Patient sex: F
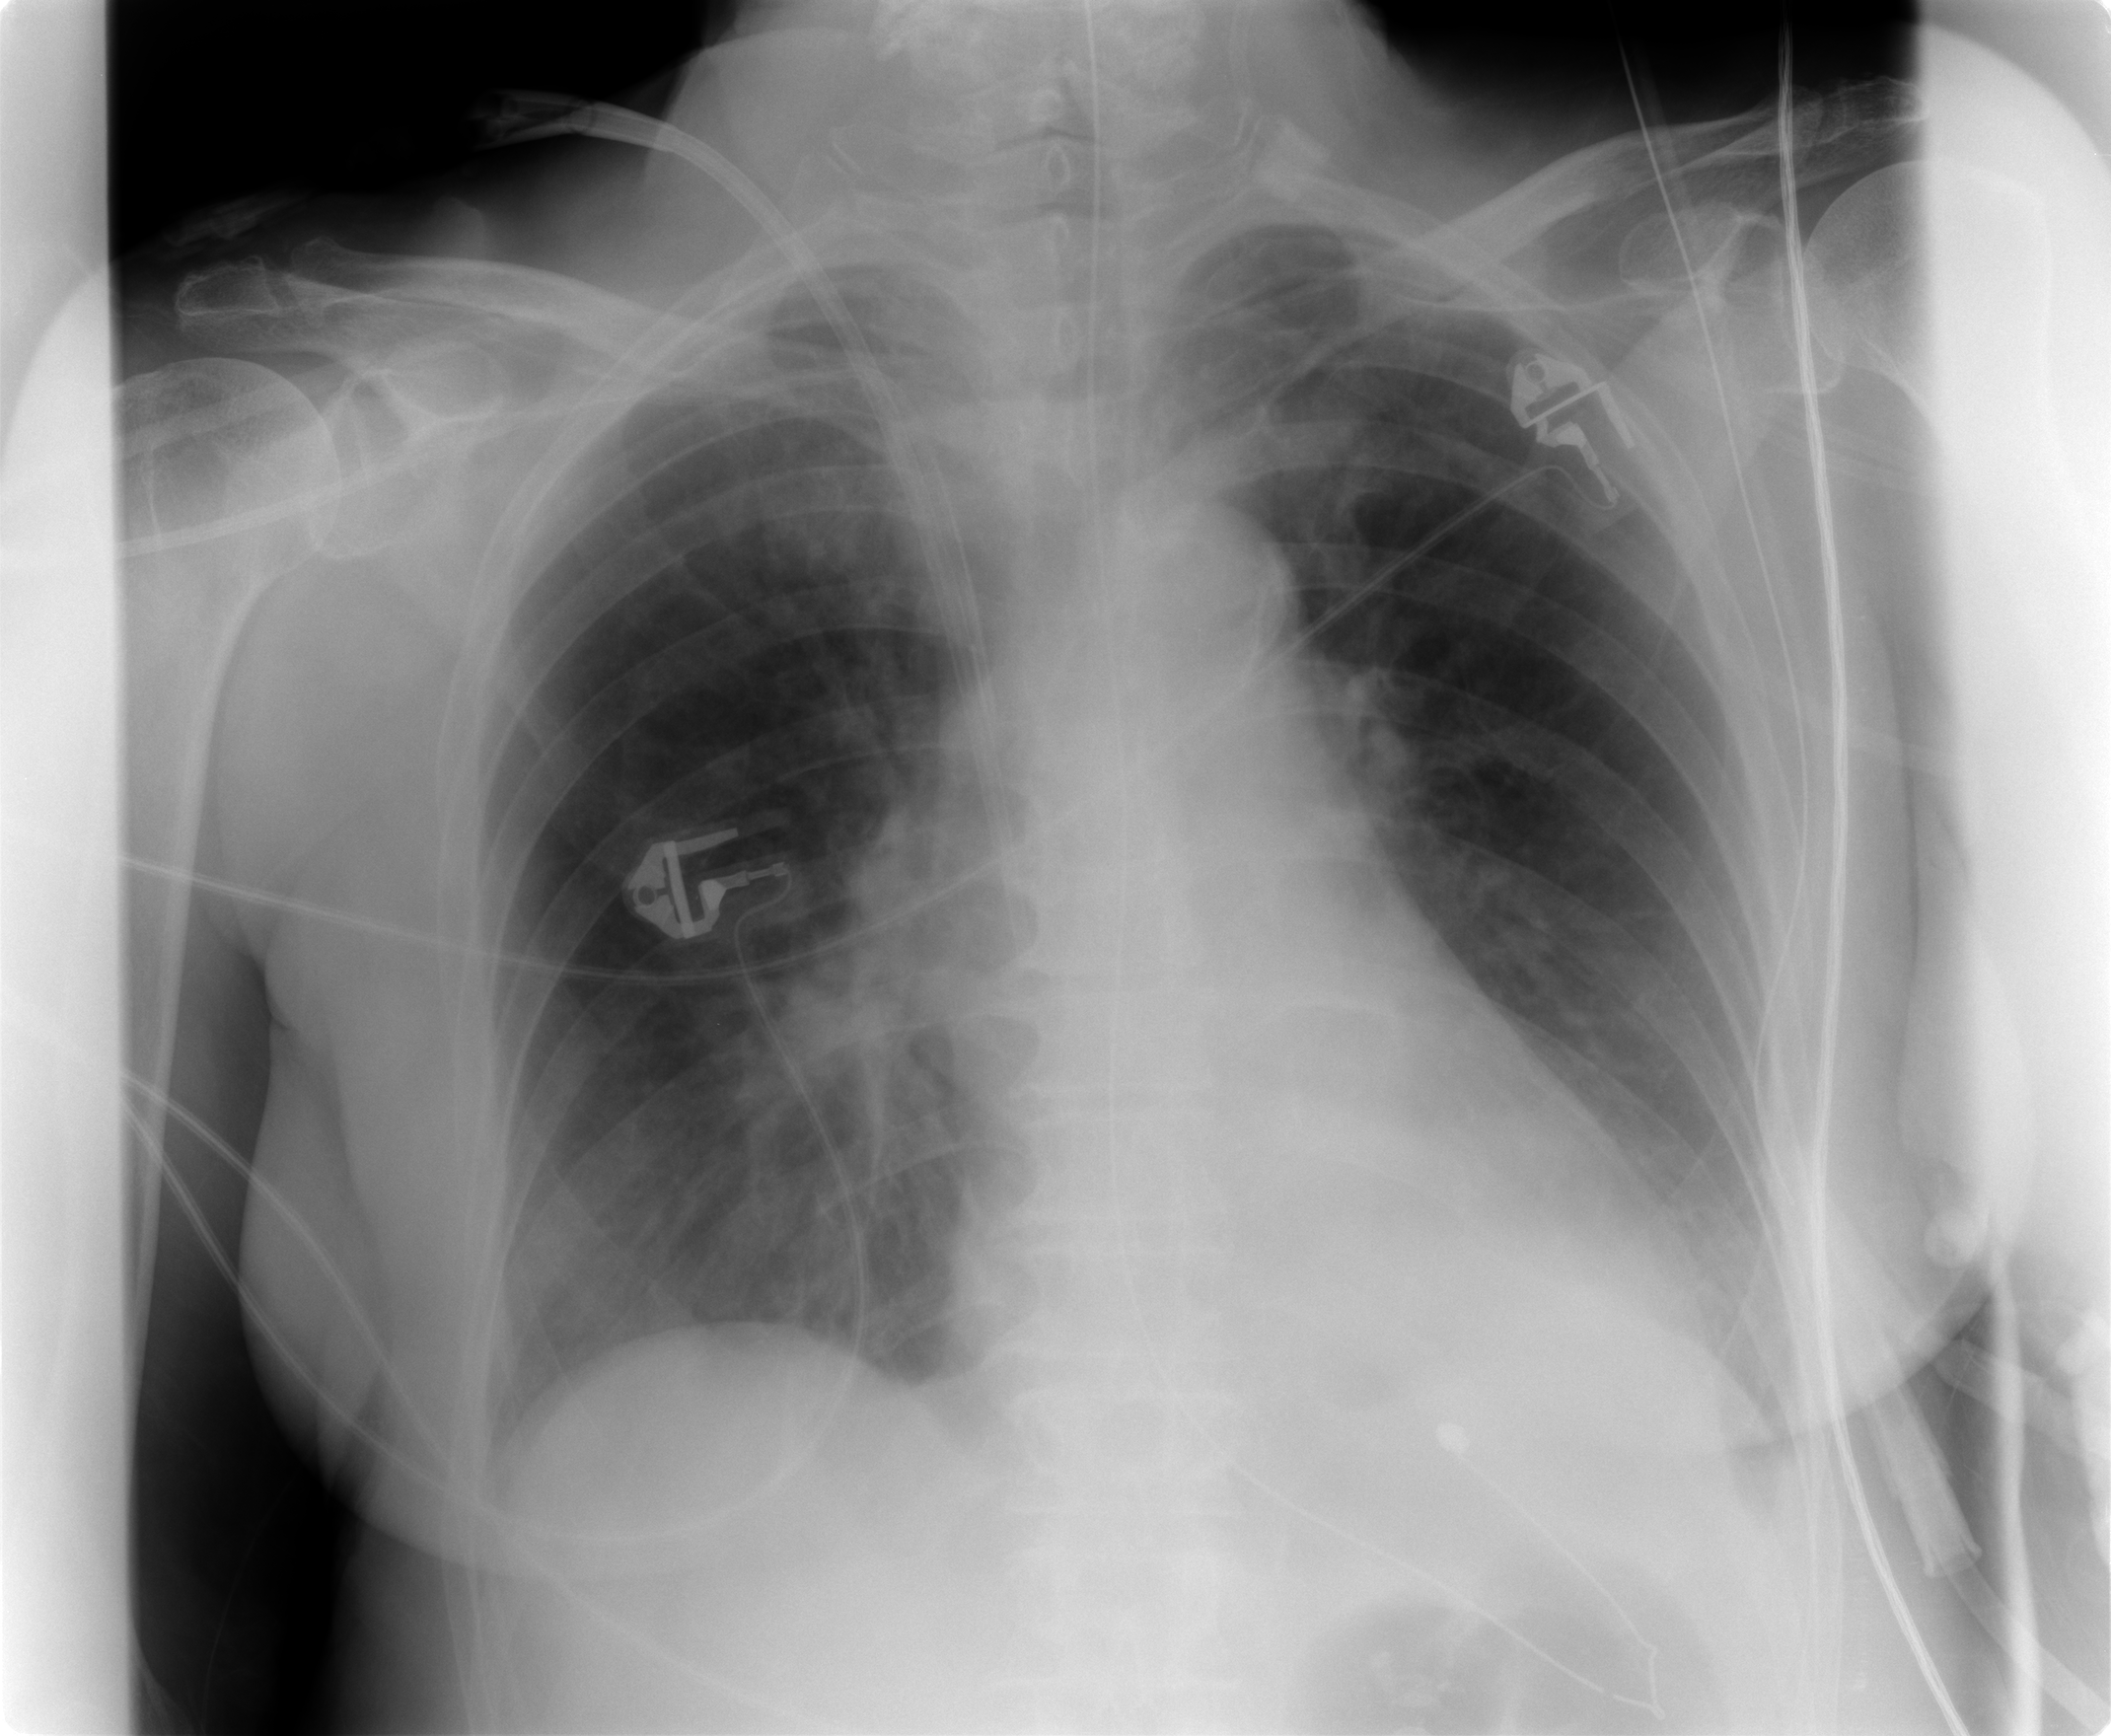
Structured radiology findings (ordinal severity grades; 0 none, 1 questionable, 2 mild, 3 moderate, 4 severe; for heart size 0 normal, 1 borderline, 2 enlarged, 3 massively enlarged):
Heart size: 0
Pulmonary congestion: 1
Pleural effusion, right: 0
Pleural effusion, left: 2
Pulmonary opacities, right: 0
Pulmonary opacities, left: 0
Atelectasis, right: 2
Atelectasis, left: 2